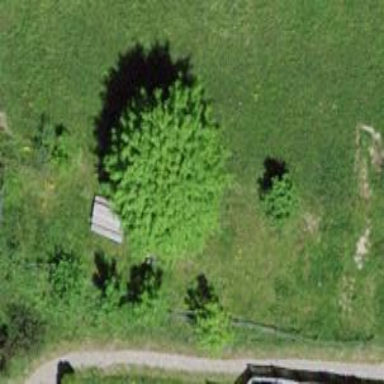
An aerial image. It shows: Garden that is leisure land.